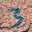
Label: 3